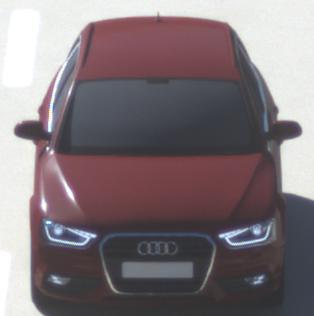
Make: Audi
Model: A4 Avant 1.8 TFSI
Detailed model: A4 (B8) Avant
Model produced from: 2012/02
Model produced until: 2015/04
Doors: 5
Color: red
Road condition: dry road
Daytime: morning or afternoon
Contrast: high contrast